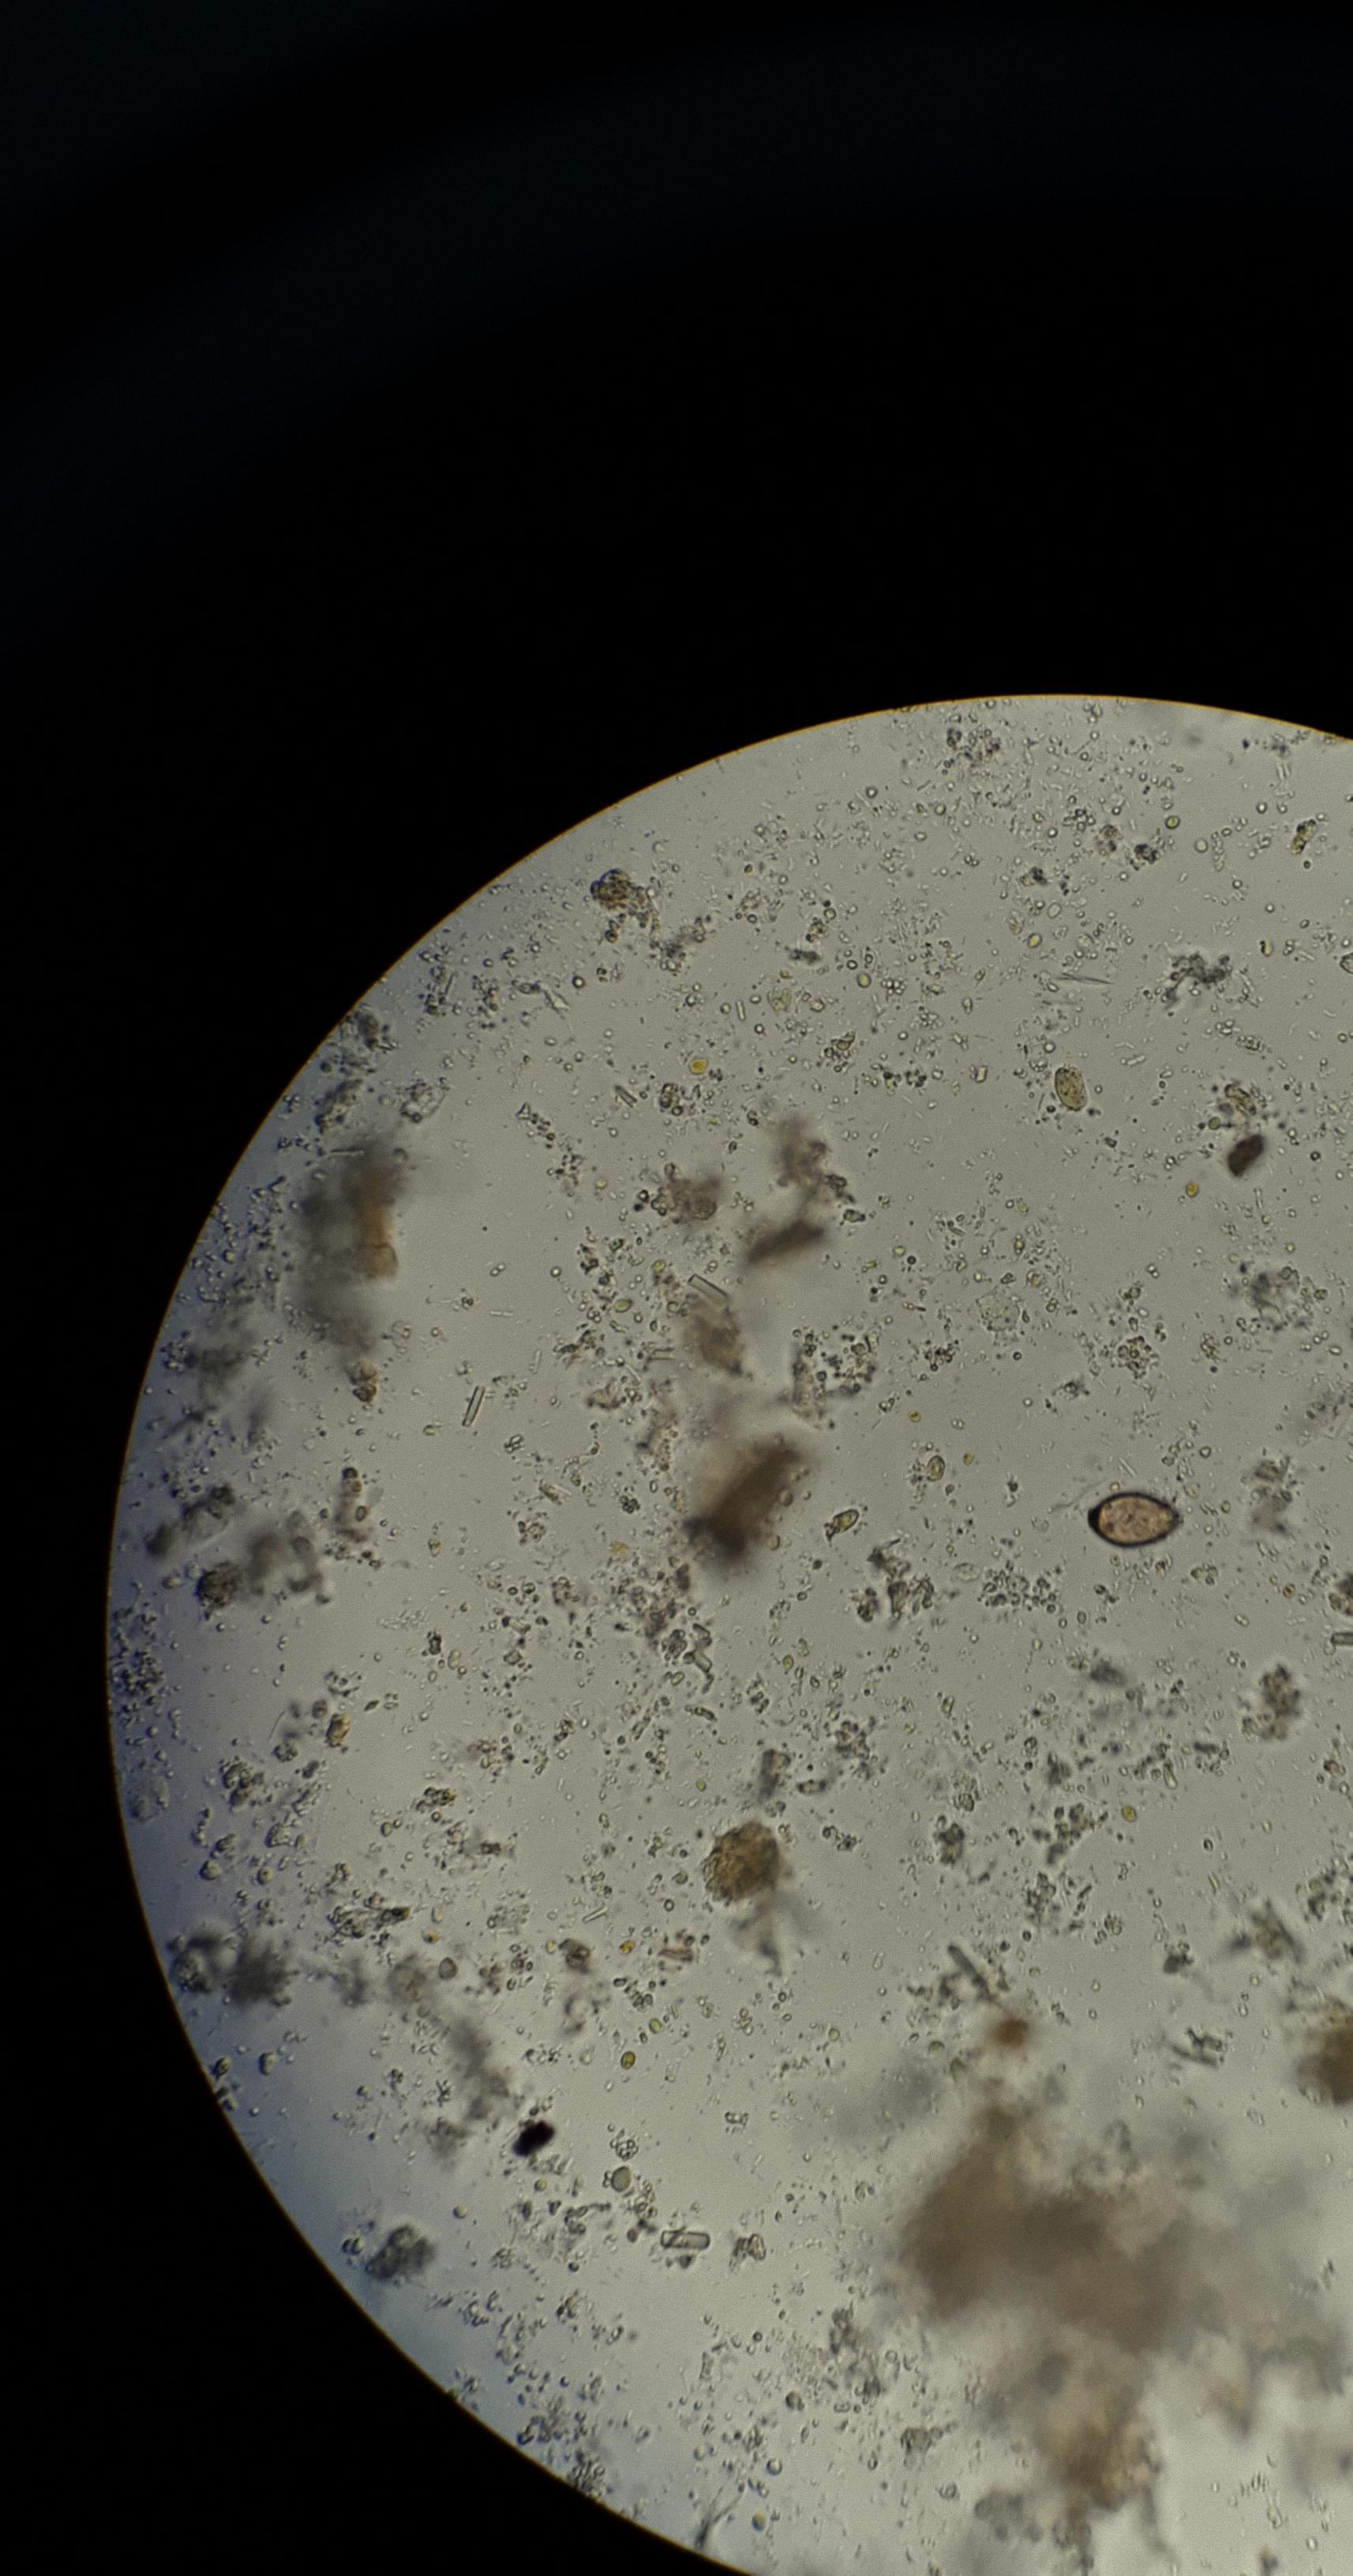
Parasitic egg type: Opisthorchis viverrine